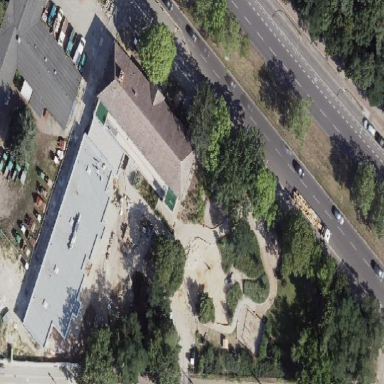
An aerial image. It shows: Kindergarten.